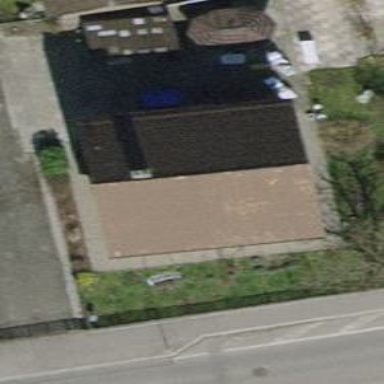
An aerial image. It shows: Building with tile roof.